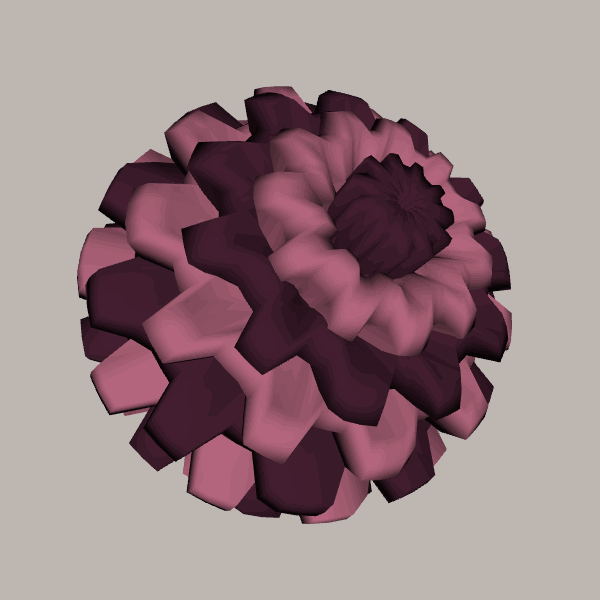
Background: light